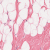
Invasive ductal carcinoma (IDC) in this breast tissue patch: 0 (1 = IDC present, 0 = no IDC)